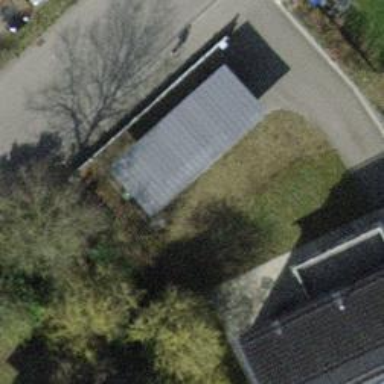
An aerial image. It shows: Carport building with flat roof.